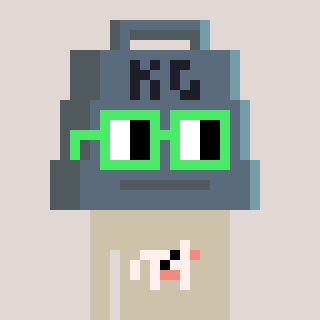
a pixel art character with square light green glasses, a weight-shaped head and a bege-colored body on a warm background